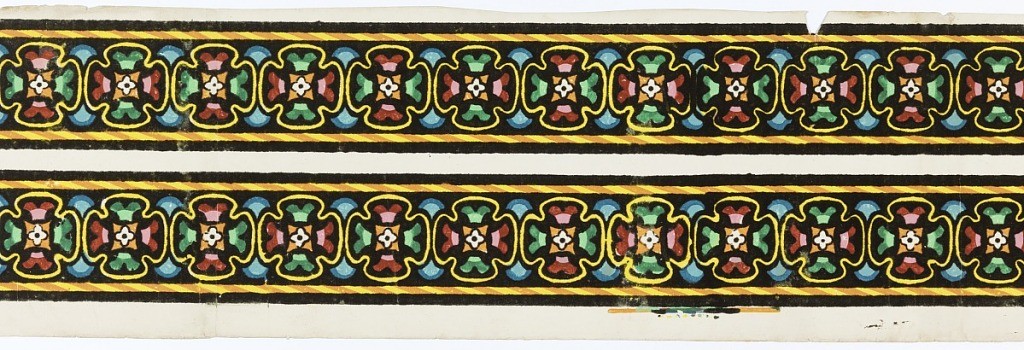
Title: Border
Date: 1815–30
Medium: Block-printed and flocked on handmade paper, joined
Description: Two widths of a multi-colored quatrefoil design. The background is flocked,and the edgings consist of a simplified cable or striped line. Black flocking, yellow, orange, red, pink, green and blue over a white base; printed in imitation of a textile.

H# 498